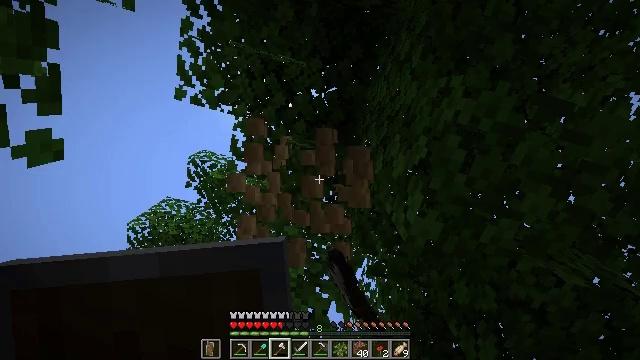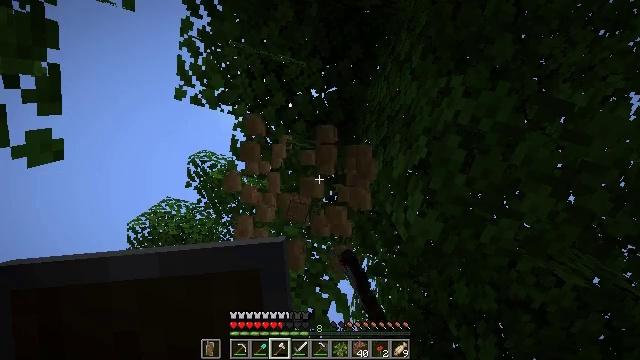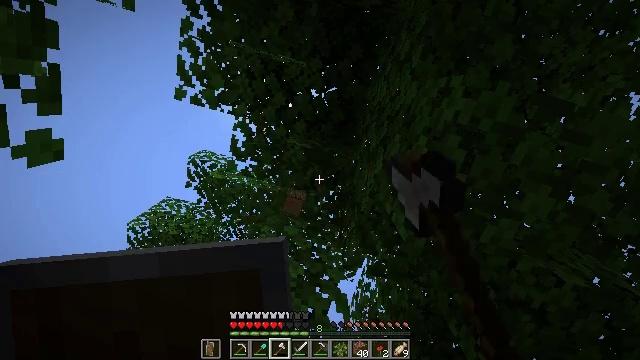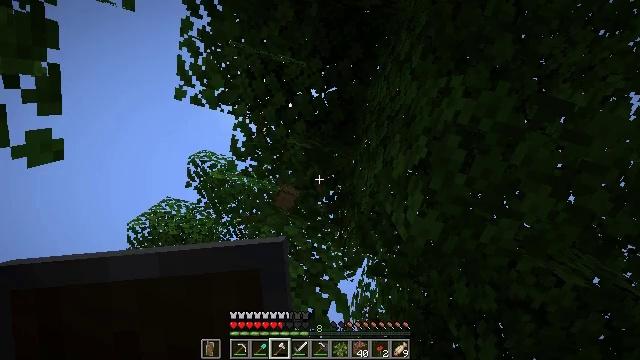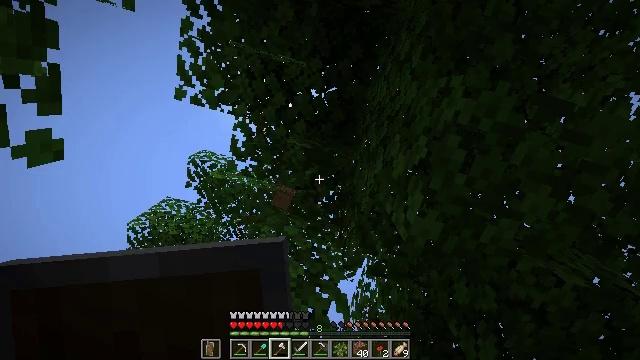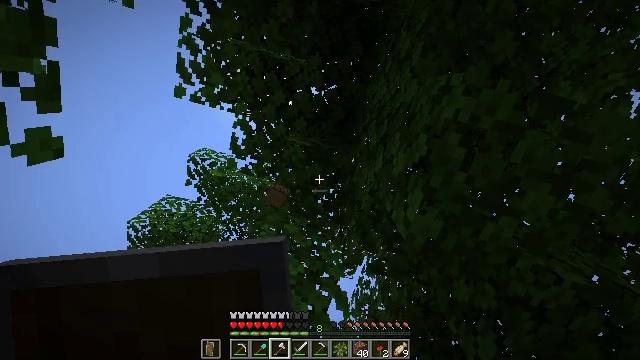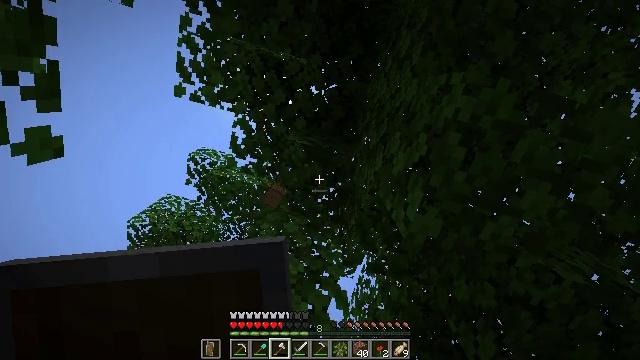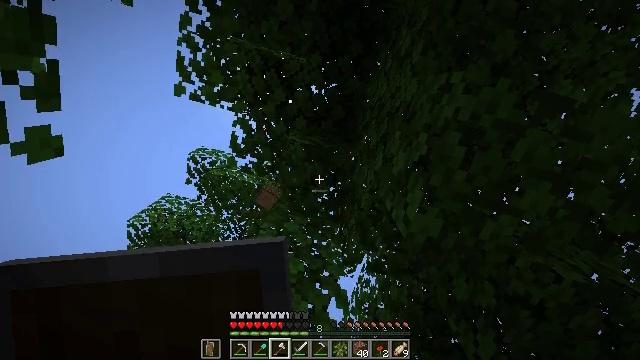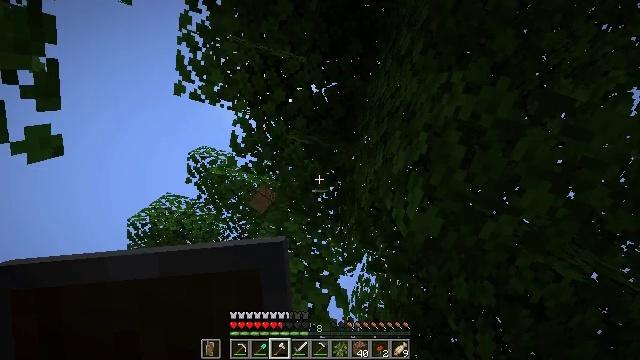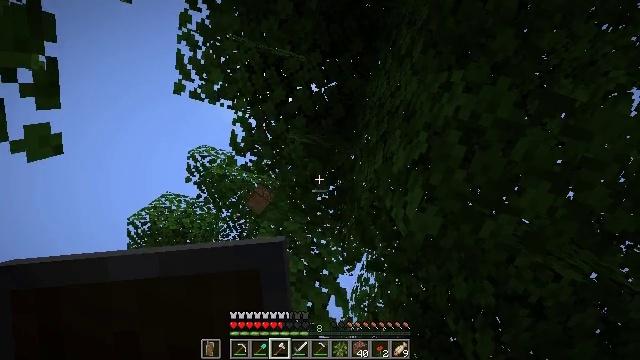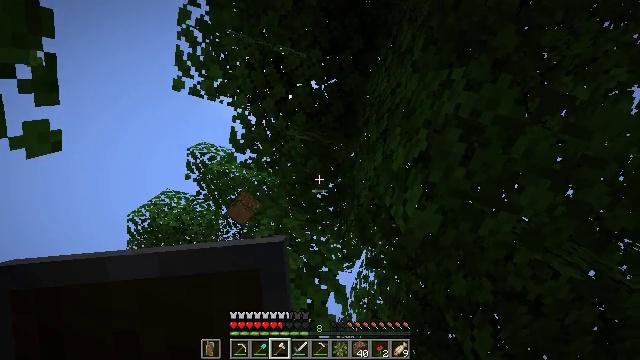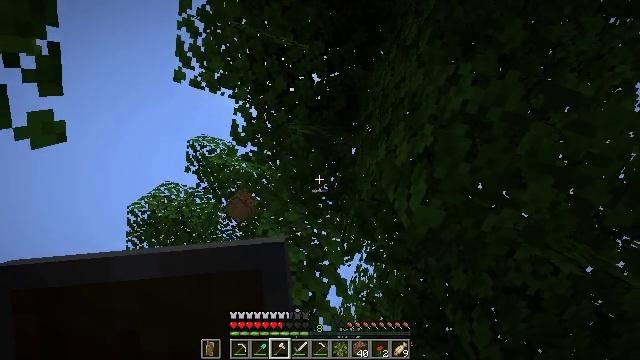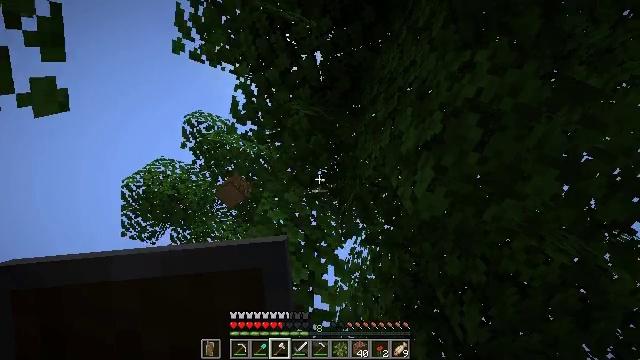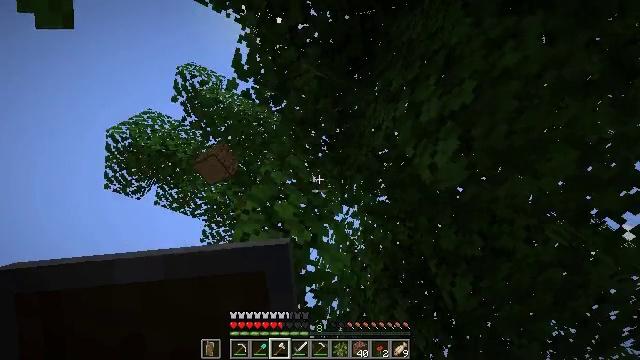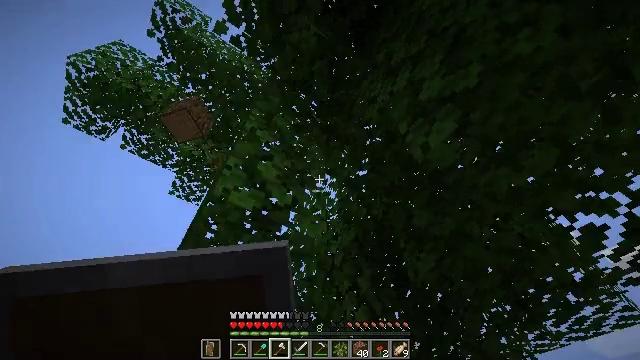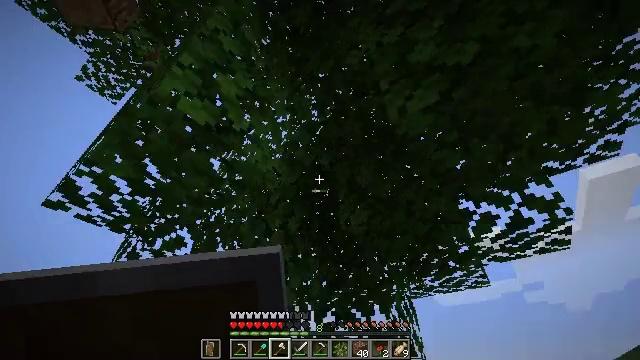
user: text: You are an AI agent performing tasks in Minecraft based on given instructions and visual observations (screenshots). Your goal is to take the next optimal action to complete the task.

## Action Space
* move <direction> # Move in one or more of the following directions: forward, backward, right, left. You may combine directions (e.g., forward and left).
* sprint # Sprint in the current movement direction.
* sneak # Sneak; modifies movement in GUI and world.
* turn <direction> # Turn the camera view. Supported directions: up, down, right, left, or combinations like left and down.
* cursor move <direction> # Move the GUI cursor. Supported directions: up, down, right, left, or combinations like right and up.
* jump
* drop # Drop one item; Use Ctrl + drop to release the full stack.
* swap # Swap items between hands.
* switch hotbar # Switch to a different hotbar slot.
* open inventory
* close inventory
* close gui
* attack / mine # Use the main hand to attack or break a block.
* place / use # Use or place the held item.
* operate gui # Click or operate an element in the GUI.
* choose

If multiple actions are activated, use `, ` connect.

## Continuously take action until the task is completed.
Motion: motion action
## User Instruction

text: Hunt the bee.
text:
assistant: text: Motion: attack / mine
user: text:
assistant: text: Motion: attack / mine
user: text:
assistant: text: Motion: attack / mine
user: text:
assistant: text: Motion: attack / mine
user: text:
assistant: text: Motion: no_op
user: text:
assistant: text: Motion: no_op
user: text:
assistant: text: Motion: no_op
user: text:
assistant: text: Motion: no_op
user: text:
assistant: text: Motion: no_op
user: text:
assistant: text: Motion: no_op
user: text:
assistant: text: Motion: move left, turn down
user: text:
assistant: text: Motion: move forward and move left, turn right and down
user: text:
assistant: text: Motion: move forward and move left, turn right and down
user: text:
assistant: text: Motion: move forward and move left, turn right and down
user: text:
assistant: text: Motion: move forward and move left, turn right and down
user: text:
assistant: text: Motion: turn right and down
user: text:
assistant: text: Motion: turn right and down
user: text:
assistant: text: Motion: turn right and down
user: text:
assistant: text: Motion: turn right and down
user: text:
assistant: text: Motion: turn right and down
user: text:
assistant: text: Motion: turn right and down
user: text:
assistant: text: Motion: turn left and down
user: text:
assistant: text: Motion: no_op
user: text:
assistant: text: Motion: no_op
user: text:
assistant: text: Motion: no_op
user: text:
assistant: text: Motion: move left, turn left
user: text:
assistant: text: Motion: move left, turn left
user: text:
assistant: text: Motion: move left, turn right
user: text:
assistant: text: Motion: move left, turn right
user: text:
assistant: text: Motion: no_op